七年级 · 代数
（2021 秋・兴文县期中）【阅读】代数中的很多等式可以用几何图形直观表示, 这种思想叫“数形结合”思想. 如图 1, 现有正方形 $A$ 类、 $B$ 类卡片和长方形 $C$ 类卡片若干张, 若要拼成一个长为 $2 a+b$ 、宽为 $a+2 b$ 的大长方形, 可以先计算大长方形面积为 $(2 a+b)(a+2 b)=2 a^{2}+2 b^{2}+5 a b$, 则分别需要 $A$类、B类、 $C$ 类卡片 2 张、 2 张、 5 张, 拼成的图形如图 2 所示.

图1

图2

图3

【探究】(1) 若要拼成一个长为 $a+3 b$ 、宽为 $a+b$ 的大长方形, 则需要 $A$ 类、 $B$ 类、 $C$ 类卡片各多少张？并画出示意图.

[应用](2) (1)由图 3 可得等式: \$ \qquad \$
(2)已知 $a+b+c=11, a b+b c+a c=38$, 利用(1)中所得结论, 求 $a^{2}+b^{2}+c^{2}$ 的值.
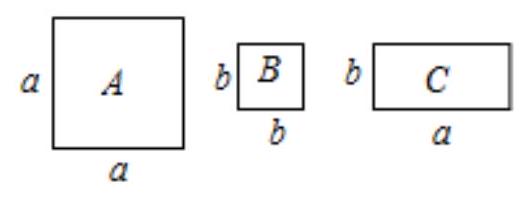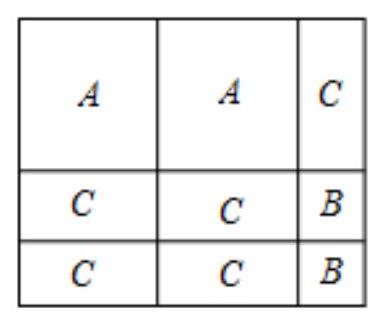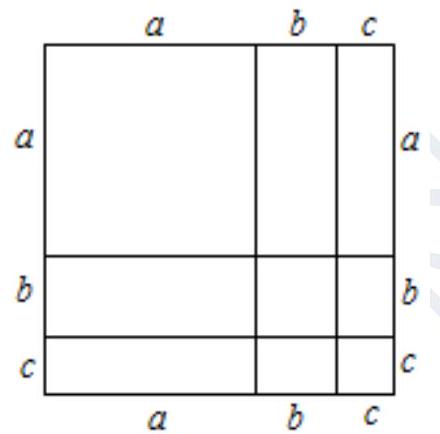
答案: (1) $\because(a+3 b)(a+b)=a^{2}+3 b^{2}+4 a b$.

$\therefore$ 需要 $A$ 类卡片 1 张, $B$ 类卡片 3 张, $C$ 类卡片 4 张.

如下图:

| $A$ | $C$ | $C$ | $C$ |
| :--- | :--- | :--- | :--- |
| $C$ | $B$ | $B$ | $B$ |

(2) (1)图 3 中大正方形的面积 $=(a+b+c)^{2}$, 还可以表示为: $a^{2}+b^{2}+c^{2}+2 a b+2 b c+2 a c$.

$\therefore(a+b+c)^{2}=a^{2}+b^{2}+c^{2}+2 a b+2 b c+2 a c$.

故答案为: $(a+b+c)^{2}=a^{2}+b^{2}+c^{2}+2 a b+2 b c+2 a c$.

(2) 由(1)知: $(a+b+c)^{2}=a^{2}+b^{2}+c^{2}+2 a b+2 b c+2 a c$.

$\therefore a^{2}+b^{2}+c^{2}=(a+b+c)^{2}-2 a b-2 b c-2 a c=11^{2}-2 \times 38=45$.
解析: (1) 根据 $(a+3 b)(a+b)$ 的画图。

（2）根据等面积法推导. (3) 通过图 3 面积, 找到 $a+b+c$ 与 $a b+b c+a c$ 值的关系求解.

【答案】 (1) $\because(a+3 b)(a+b)=a^{2}+3 b^{2}+4 a b$.

$\therefore$ 需要 $A$ 类卡片 1 张, $B$ 类卡片 3 张, $C$ 类卡片 4 张.

如下图:

| $A$ | $C$ | $C$ | $C$ |
| :--- | :--- | :--- | :--- |
| $C$ | $B$ | $B$ | $B$ |

(2) (1)图 3 中大正方形的面积 $=(a+b+c)^{2}$, 还可以表示为: $a^{2}+b^{2}+c^{2}+2 a b+2 b c+2 a c$.

$\therefore(a+b+c)^{2}=a^{2}+b^{2}+c^{2}+2 a b+2 b c+2 a c$.

故答案为: $(a+b+c)^{2}=a^{2}+b^{2}+c^{2}+2 a b+2 b c+2 a c$.

(2) 由(1)知: $(a+b+c)^{2}=a^{2}+b^{2}+c^{2}+2 a b+2 b c+2 a c$.

$\therefore a^{2}+b^{2}+c^{2}=(a+b+c)^{2}-2 a b-2 b c-2 a c=11^{2}-2 \times 38=45$.

【点睛】本题考查因式分解的应用, 用两种方法表示同一个图形的面积找出代数恒等式是求解本题的
关键.